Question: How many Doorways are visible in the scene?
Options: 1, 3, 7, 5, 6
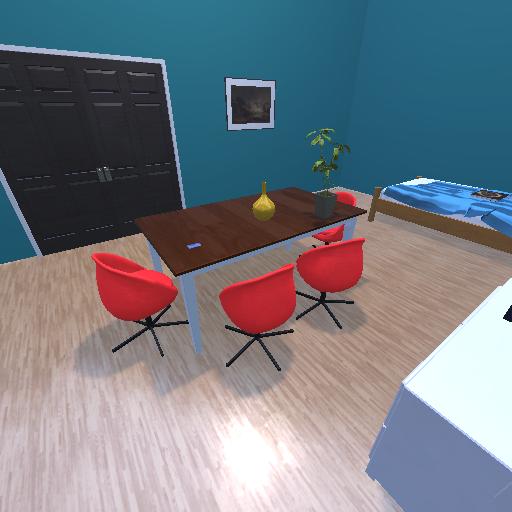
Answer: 1